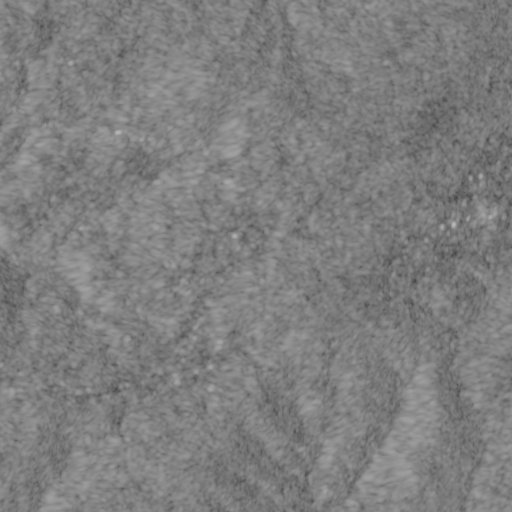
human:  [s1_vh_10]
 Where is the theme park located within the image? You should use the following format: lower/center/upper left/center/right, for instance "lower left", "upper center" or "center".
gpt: The theme park is located in the upper left of the image.
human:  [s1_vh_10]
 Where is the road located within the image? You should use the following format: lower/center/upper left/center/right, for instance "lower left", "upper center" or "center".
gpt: There is no road in the image.

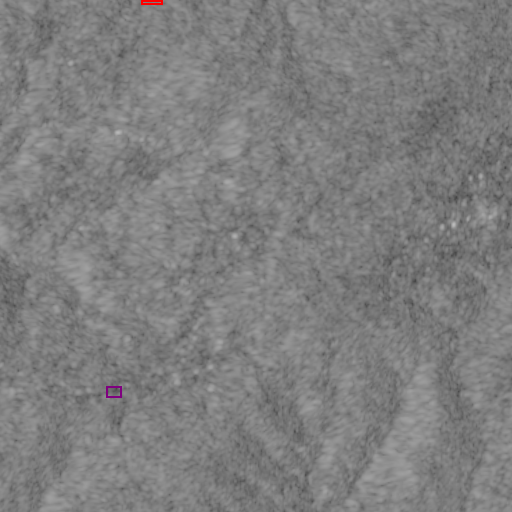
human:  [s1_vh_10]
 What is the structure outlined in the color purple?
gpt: The structure outlined in purple is a park.
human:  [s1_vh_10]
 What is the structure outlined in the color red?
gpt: The structure outlined in red is a theme park.
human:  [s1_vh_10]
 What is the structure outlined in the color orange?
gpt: There is no orange outline.